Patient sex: F
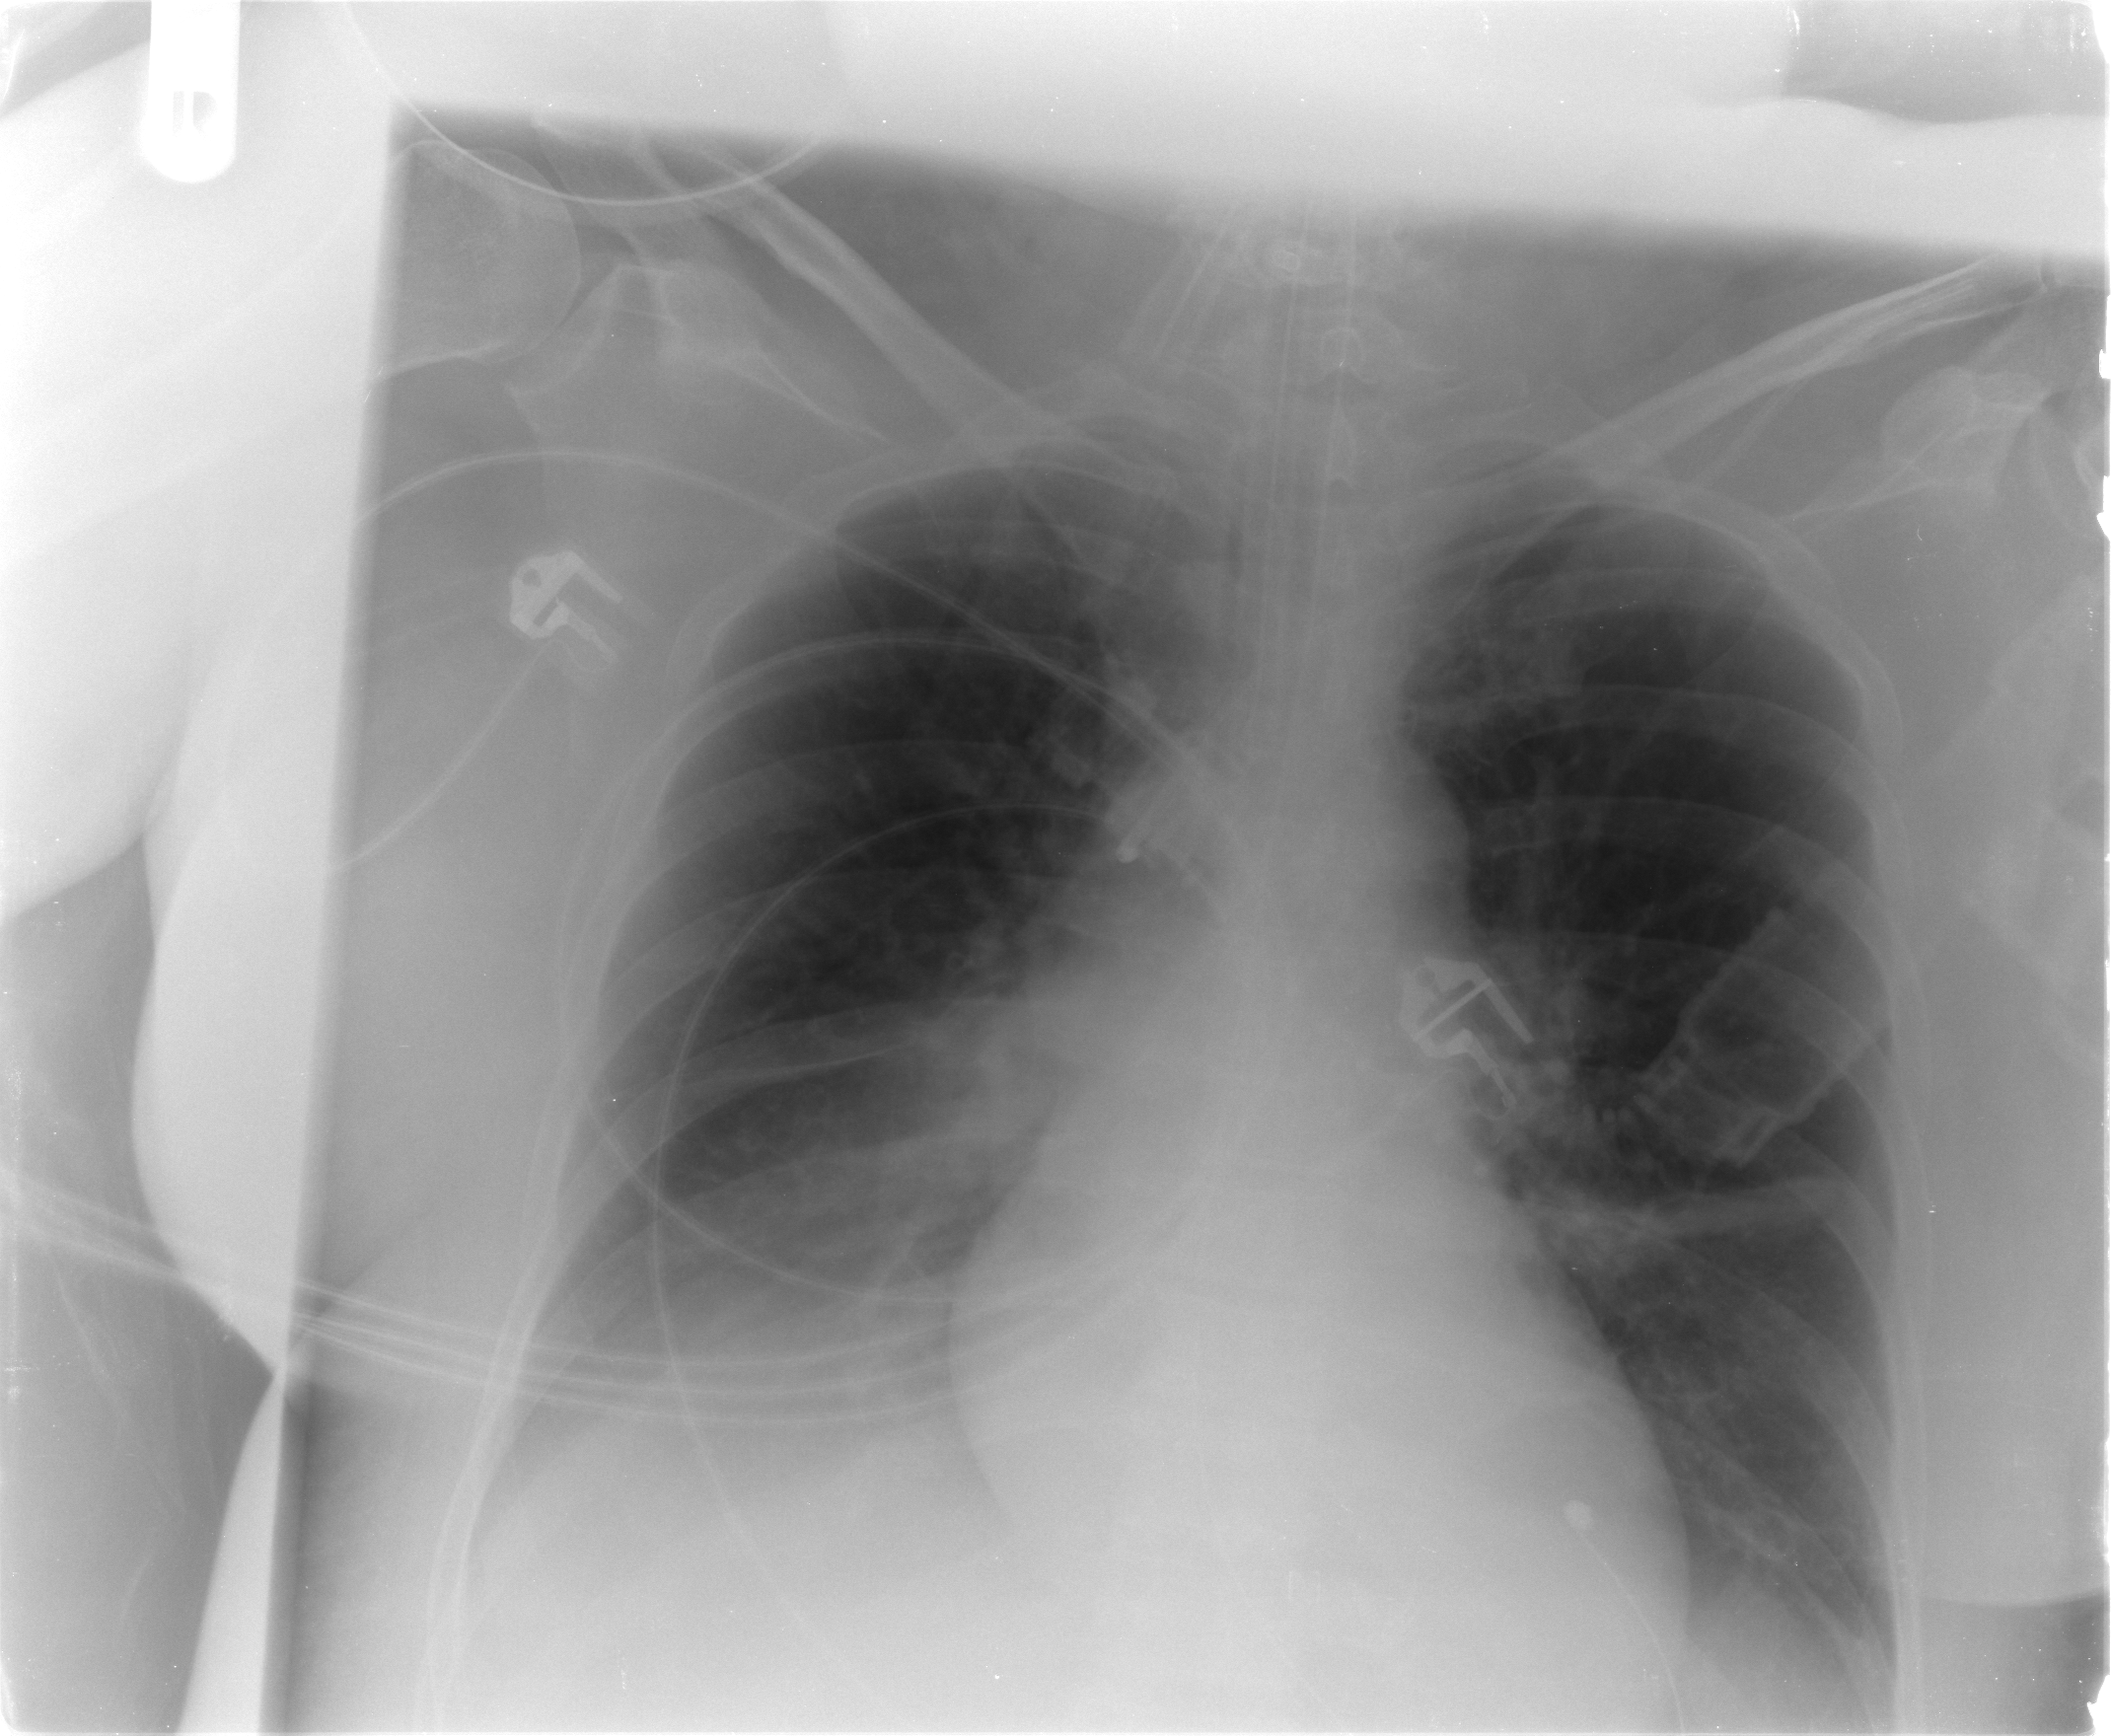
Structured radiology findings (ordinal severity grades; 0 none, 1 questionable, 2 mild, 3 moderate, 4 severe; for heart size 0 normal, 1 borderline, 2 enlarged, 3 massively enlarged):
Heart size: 0
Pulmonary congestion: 1
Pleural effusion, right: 3
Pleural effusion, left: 0
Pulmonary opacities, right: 0
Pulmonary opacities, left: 2
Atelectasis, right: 3
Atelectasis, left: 0